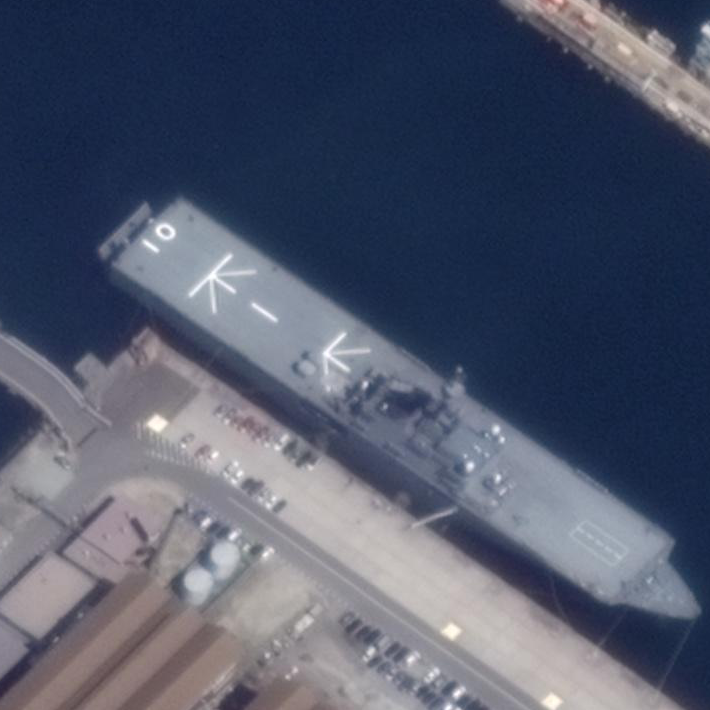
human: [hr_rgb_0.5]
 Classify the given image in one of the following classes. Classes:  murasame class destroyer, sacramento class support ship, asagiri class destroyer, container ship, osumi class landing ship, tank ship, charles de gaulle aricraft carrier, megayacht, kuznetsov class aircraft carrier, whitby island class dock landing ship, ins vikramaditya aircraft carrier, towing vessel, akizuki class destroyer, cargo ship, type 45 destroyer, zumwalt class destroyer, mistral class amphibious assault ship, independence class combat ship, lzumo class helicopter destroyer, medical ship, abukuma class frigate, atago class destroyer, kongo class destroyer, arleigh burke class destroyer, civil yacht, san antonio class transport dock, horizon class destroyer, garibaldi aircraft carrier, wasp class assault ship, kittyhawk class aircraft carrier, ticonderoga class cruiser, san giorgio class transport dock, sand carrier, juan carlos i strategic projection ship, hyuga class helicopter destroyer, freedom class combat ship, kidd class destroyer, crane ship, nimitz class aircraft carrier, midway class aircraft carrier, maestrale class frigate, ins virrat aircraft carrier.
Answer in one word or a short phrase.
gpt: Osumi class landing ship